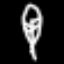
Label: leaf